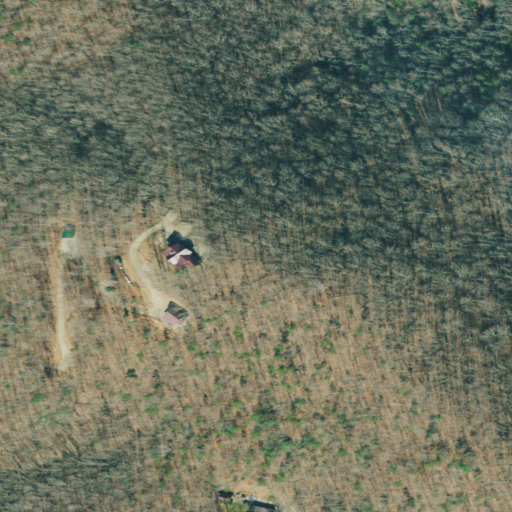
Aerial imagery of mountain in Georgia named Roundtop containing only deciduous forest